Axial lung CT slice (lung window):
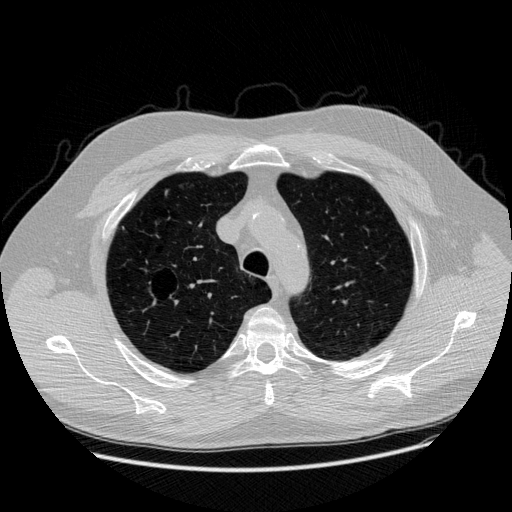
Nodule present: yes
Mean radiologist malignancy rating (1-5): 3